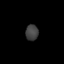
Tissue: lung
Cell type: Endothelial cells
Senescence score: 0.5607
Nuclear area (px): 197
Mean DAPI intensity: 65.005